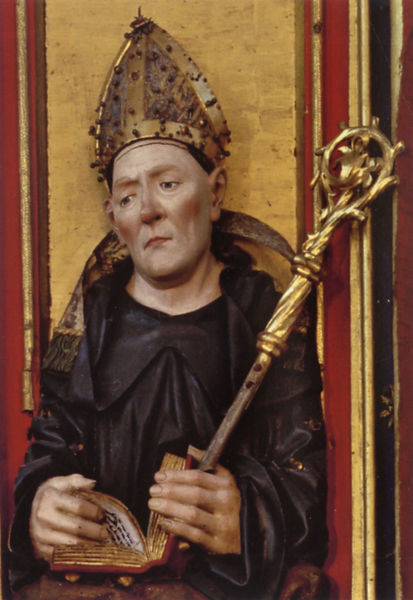
Titel: Blaubeuren, Hochaltar der ehemaligen Abteikirche St. Johannes der Täufer
Künstler: Gregor Erhart
Standort: Blaubeuren, Klosterkirche (EU - D - BW); Herstellungsort: Ulm (EU - D - BW)
Schlagwörter: dunkel, hand, mann, umhang, sitzen, ausschnitt, holz, nase, ohr, schwarz, stirn, blick, rot, tuch, mütze, augen, bibel, gesicht, hände, figur, gold, kutte, mantel, edelsteine, gotik, lippen, ohren, skulptur, relief, farbig, stab, backen, bischof, papst, robe, faltenwurf, wange, stola, bemalt, foto, nische, buch, altar, schnitzerei, seiten, gotisch, mudn, edelstein, heiliger, mitra, tiara, hirtenstab, aufgeschlagen, unglücklich, blättern, bischofsstab, abt, eingemerkt, skluptur, attribute, krumstab, bischofsmütze, orant, wandfigur